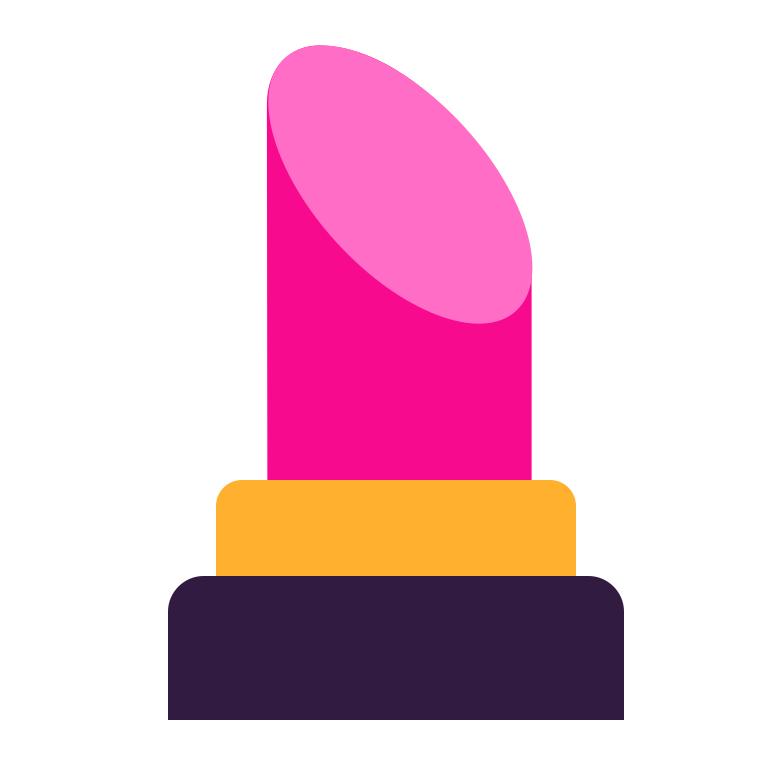
lipstick flat